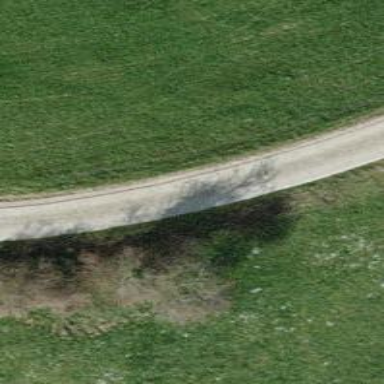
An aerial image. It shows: Service road with concrete surface of grade 1 tracktype.